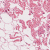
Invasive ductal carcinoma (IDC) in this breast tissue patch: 0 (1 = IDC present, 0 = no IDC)